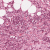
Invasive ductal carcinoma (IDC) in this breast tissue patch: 1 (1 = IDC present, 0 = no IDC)